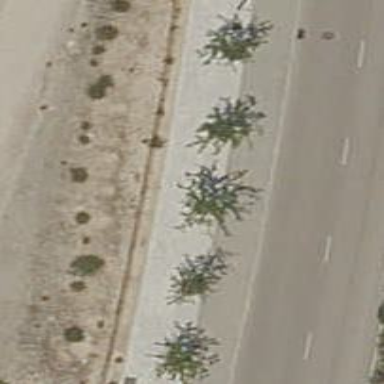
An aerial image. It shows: Row of trees in natural setting.